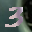
Label: 3